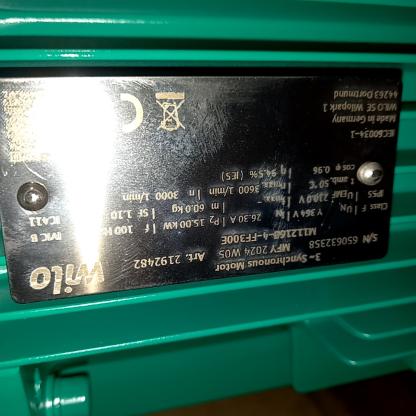
Klasa: tabliczka-znamionowa